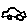
Label: car